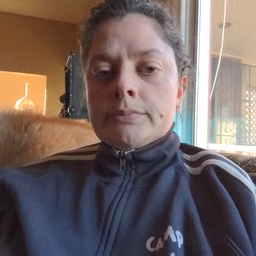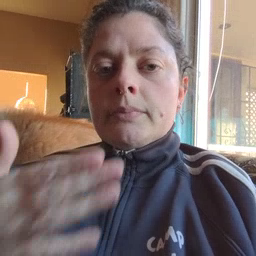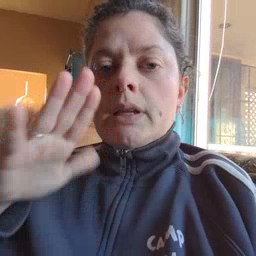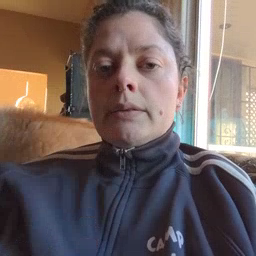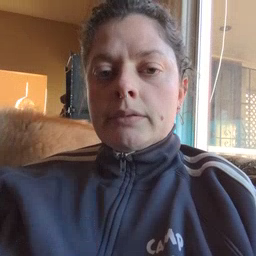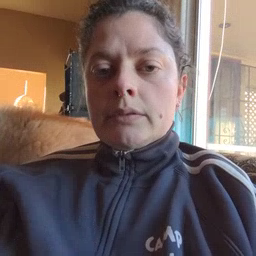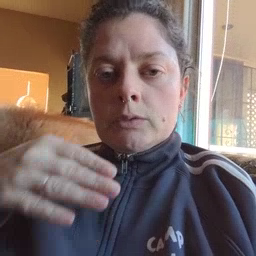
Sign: bad